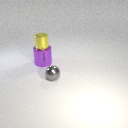
large purple metal cylinder behind small gray metal sphere